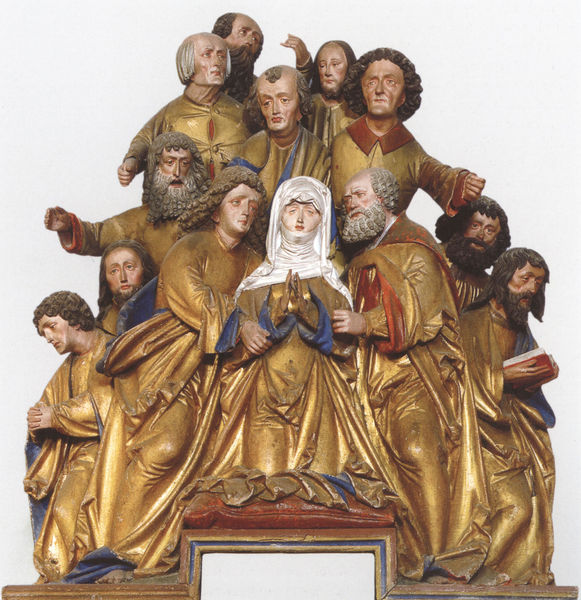
Titel: Flügelaltar der Pfarrkirche in Partschins
Künstler: Jörg Lederer
Standort: Partschins, Pfarrkirche (EU - I - Südtirol)
Schlagwörter: blau, gruppe, weiß, holz, bart, bärte, blicke, sockel, trauer, gewand, gold, mutter, skulptur, faltenwurf, knie, bemalt, kloster, religion, jungfrau, halt, nonne, beten, mönche, heilige, pyramide, maria, mutter gottes, emotionen, erhöht, skultptur, apostel